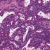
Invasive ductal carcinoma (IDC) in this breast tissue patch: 0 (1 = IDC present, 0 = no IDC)